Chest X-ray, AP view. Patient: 44 years old, sex M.
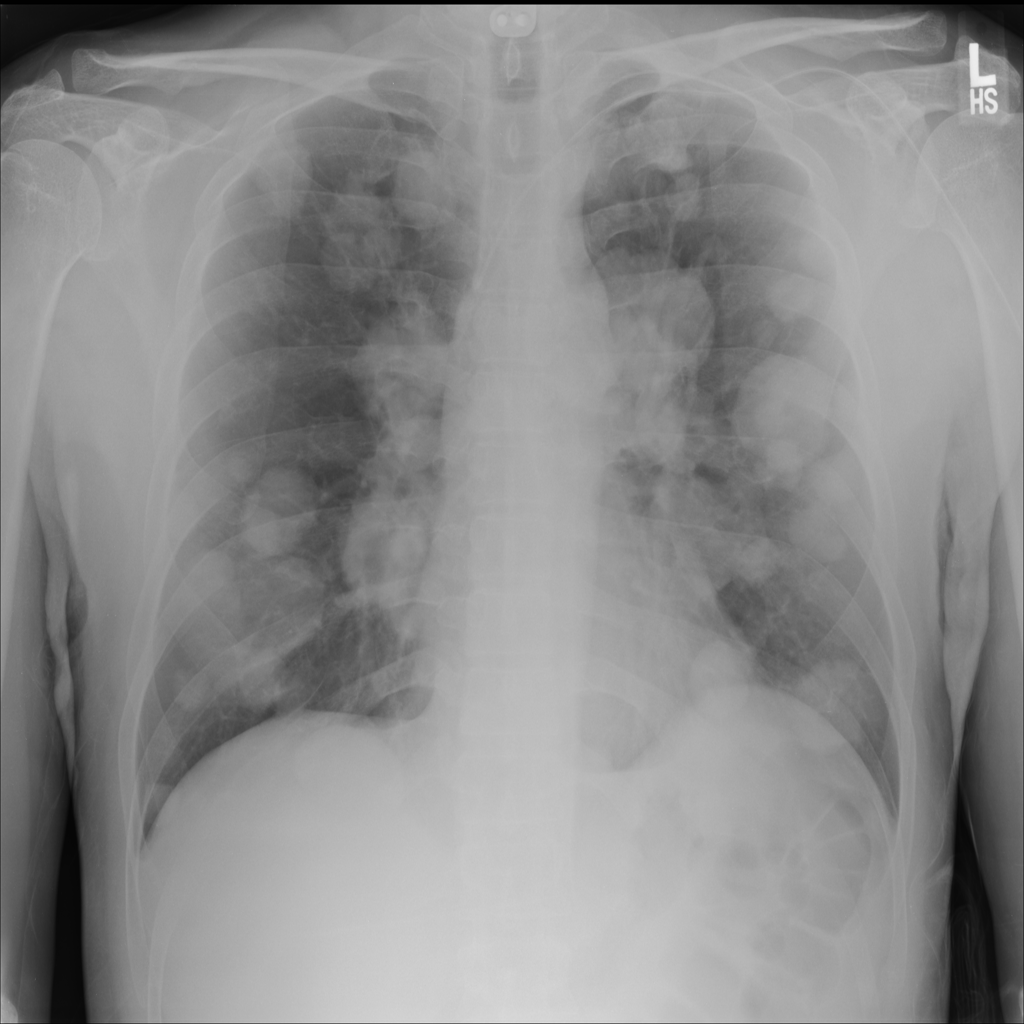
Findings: Mass